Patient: sex M, age 68
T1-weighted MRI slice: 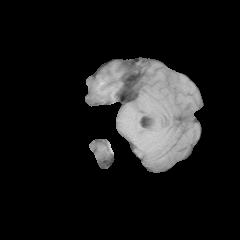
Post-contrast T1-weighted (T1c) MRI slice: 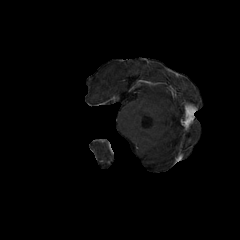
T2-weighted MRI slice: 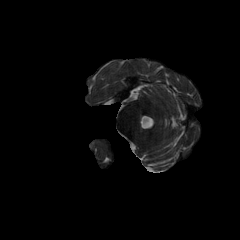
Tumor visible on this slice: no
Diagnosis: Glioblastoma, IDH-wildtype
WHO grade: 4